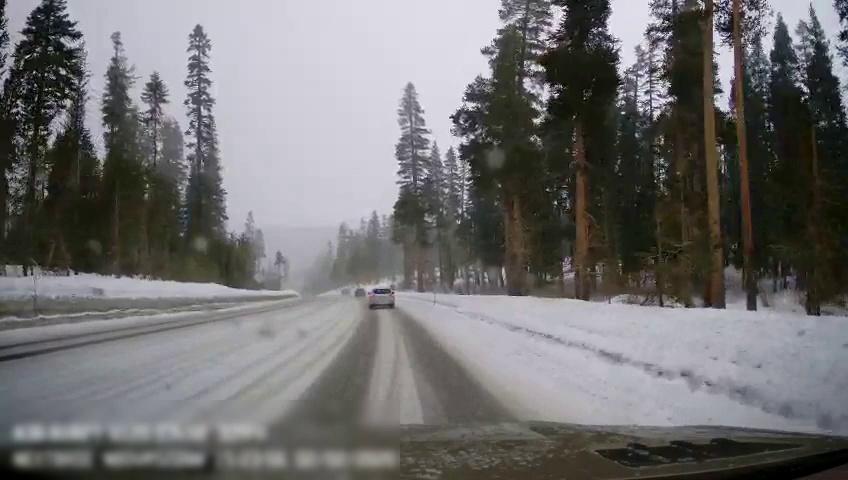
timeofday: Day
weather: Snowy
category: Drivable Space
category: Vehicles | SUV